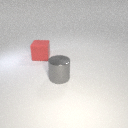
large red rubber cube to the left of large gray metal cylinder